Question: How can i do the following:
I need a div to change it's position when the page is opened on a narrow screen or browser window size is changed.
The fixed div should stay on the same vertical position when the page is scrolled up or down, but i also need it to be lets say 10px away from the largest div(a container for smaller divs, see the picture please). Now when i resize the window the fixed div comes over the div to the right.
So the question is how can i make this fixed div stay on the same position when scrolling the page vertically and make it always be 10px away from the right div? Css class for fixed is:
'''
.fixed{
width:40px;
height:40px;
position:fixed;
bottom:100px;
left:100px;
text-indent:-9999px;
}
'''
In fact i'm trying to implement a "back to top" button, so the fixed div is this button and the largest div is page's content.
Here is what i have now:

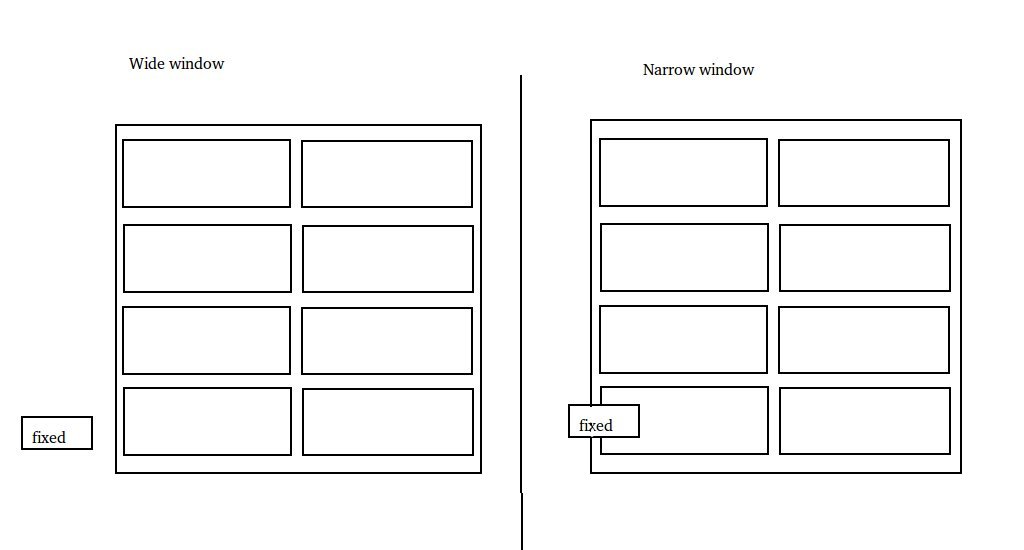
Answer: change your css to make it look like this:
'''
.fixed{
width:40px;
height:40px;
position:fixed;
bottom:100px;
left:50%;
margin-left: -[(maincontainerwidth/2) + 50];
text-indent:-9999px;
}
'''